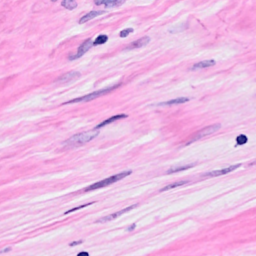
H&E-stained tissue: Breast